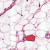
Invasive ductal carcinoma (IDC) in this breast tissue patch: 0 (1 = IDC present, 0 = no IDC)